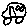
Label: car